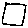
Label: square